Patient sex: M
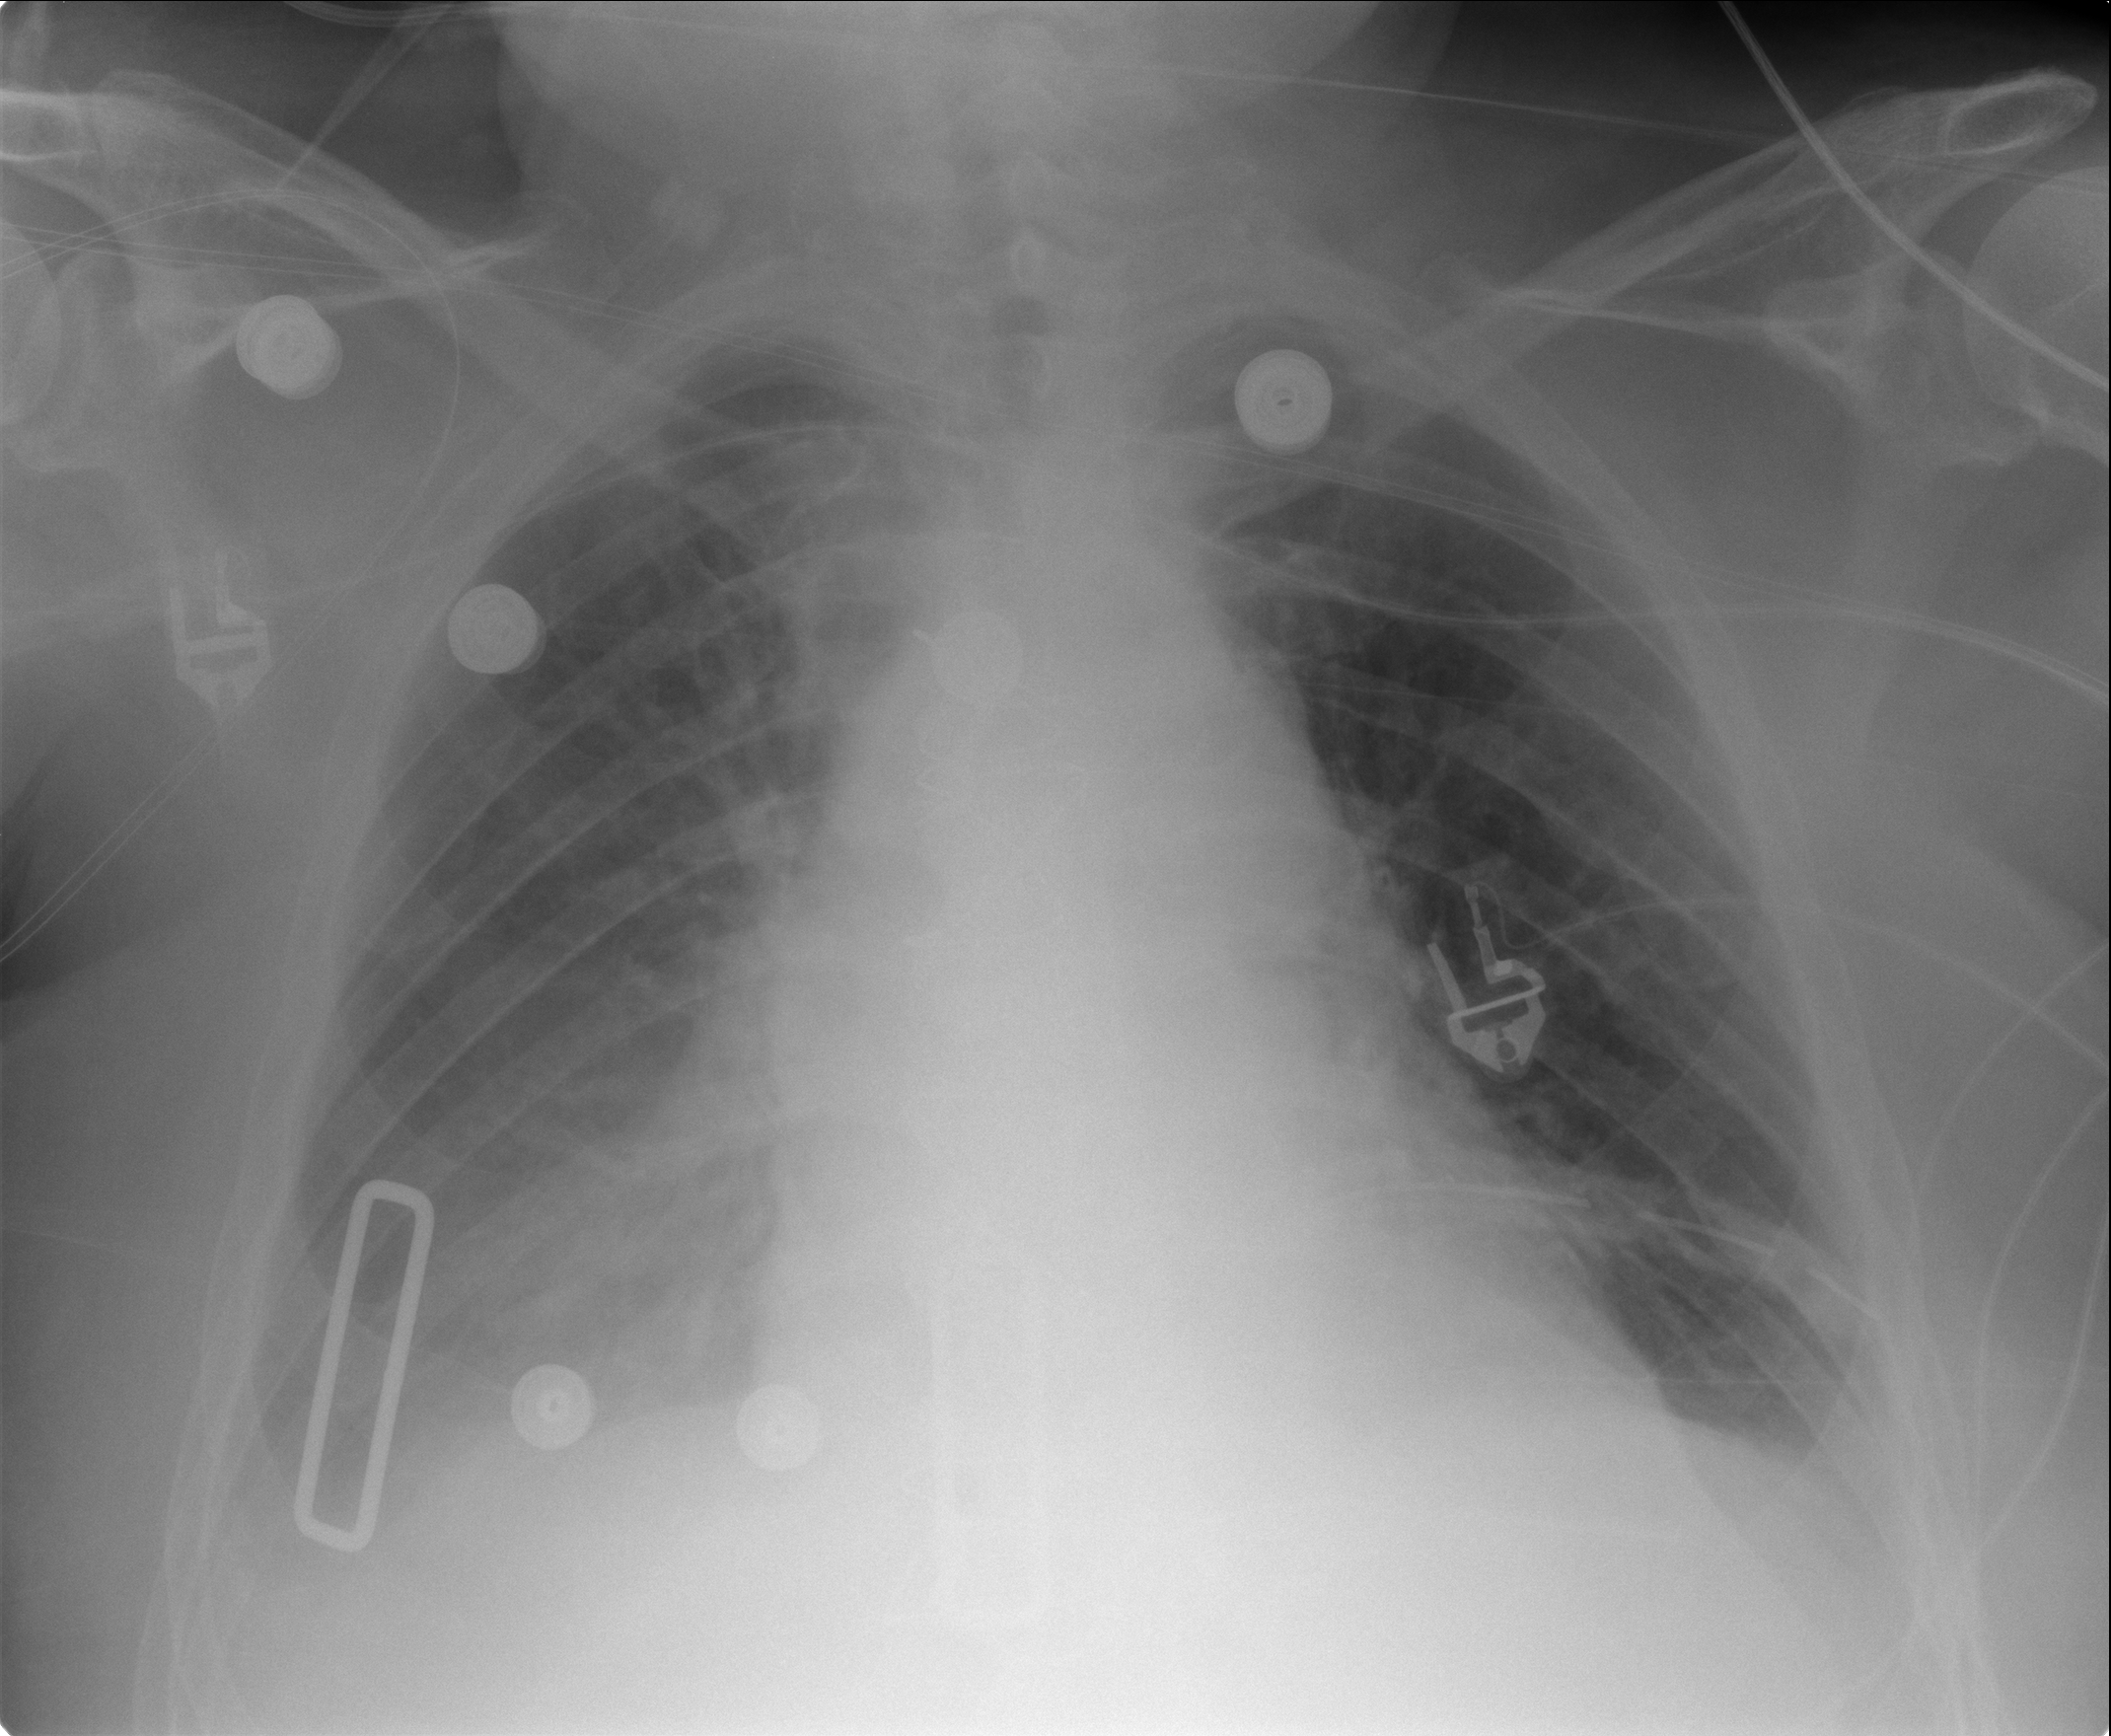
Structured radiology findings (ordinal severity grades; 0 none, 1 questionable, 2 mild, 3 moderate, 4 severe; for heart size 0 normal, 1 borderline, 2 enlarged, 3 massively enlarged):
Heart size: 1
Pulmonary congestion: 2
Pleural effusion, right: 2
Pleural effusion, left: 2
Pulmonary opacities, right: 0
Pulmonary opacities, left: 0
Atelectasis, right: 2
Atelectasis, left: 2